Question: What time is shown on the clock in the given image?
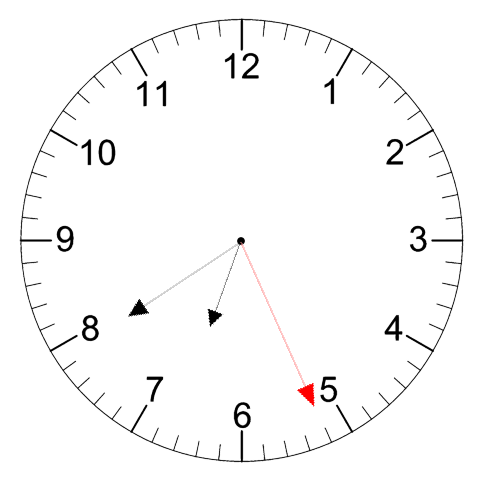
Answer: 06:39:26